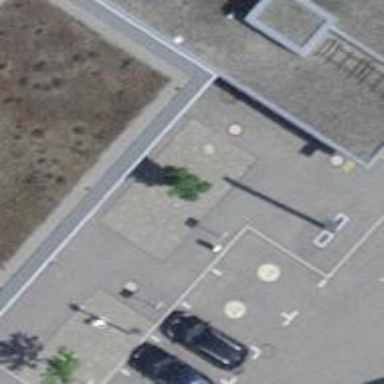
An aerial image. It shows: Charging station.